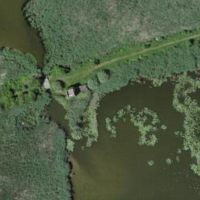
EUNIS habitat code: 16
Species observed at this site:
Rhamnus cathartica
Corvus corone
Alcedo atthis
Sagittaria latifolia
Sylvia borin
Botaurus stellaris
Aglais io
Limosa limosa
Bucephala clangula
Aegithalos caudatus
Jynx torquilla
Sylvia atricapilla
Spinus spinus
Poecile palustris
Larus michahellis
Ardea purpurea
Cygnus olor
Ardea alba
Erithacus rubecula
Cuculus canorus
Dryocopus martius
Tringa totanus
Phoenicurus ochruros
Sceliphron caementarium
Tringa nebularia
Anas acuta
Himantopus himantopus
Cyanistes caeruleus
Riparia riparia
Mergus serrator
Lophophanes cristatus
Sturnus vulgaris
Chloris chloris
Larus canus
Troglodytes troglodytes
Passer domesticus
Remiz pendulinus
Mareca penelope
Passer montanus
Calidris alpina
Turdus merula
Circus aeruginosus
Spatula clypeata
Saxicola rubetra
Mareca strepera
Hirundo rustica
Locustella luscinioides
Mergus merganser
Milvus milvus
Milvus migrans
Sterna hirundo
Calidris pugnax
Phylloscopus trochilus
Motacilla alba
Numenius arquata
Tachybaptus ruficollis
Tyto alba
Certhia brachydactyla
Podiceps cristatus
Oenanthe oenanthe
Turdus philomelos
Anas crecca
Anser serrirostris
Fulica atra
Emberiza citrinella
Dendrocopos major
Prunella modularis
Falco peregrinus
Buteo buteo
Gallinago gallinago
Chroicocephalus ridibundus
Platalea leucorodia
Phylloscopus collybita
Luscinia megarhynchos
Gallinula chloropus
Sitta europaea
Garrulus glandarius
Panurus biarmicus
Saxicola rubicola
Falco tinnunculus
Picus viridis
Acrocephalus scirpaceus
Ficedula hypoleuca
Charadrius hiaticula
Motacilla cinerea
Acrocephalus arundinaceus
Grus grus
Alopochen aegyptiaca
Anas platyrhynchos
Aythya ferina
Ixobrychus minutus
Aythya fuligula
Fringilla coelebs
Regulus ignicapilla
Lanius collurio
Tadorna tadorna
Carduelis carduelis
Nycticorax nycticorax
Chlidonias niger
Columba palumbus
Phalacrocorax carbo
Anser albifrons
Dryobates minor
Egretta garzetta
Parus major
Anser anser
Ciconia ciconia
Ichthyaetus melanocephalus
Accipiter nisus